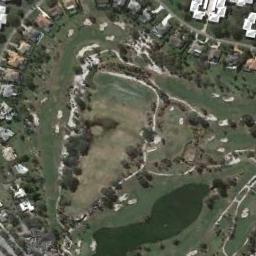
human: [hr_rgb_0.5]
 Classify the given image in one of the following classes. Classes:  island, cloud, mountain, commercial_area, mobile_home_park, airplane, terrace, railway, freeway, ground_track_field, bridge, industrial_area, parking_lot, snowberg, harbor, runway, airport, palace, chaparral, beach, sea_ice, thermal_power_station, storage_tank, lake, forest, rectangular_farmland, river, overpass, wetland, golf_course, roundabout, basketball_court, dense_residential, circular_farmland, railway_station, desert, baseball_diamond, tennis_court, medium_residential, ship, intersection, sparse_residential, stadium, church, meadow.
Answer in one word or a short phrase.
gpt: golf_course